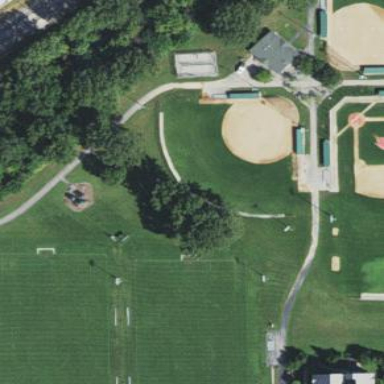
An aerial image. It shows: Baseball pitch for leisure and sports activities.